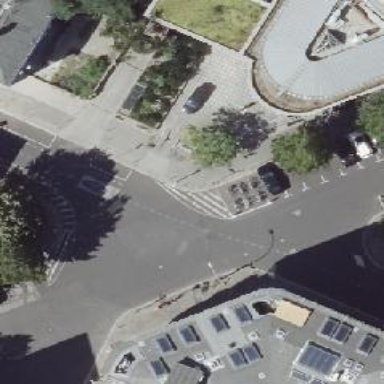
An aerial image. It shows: Unmarked crossing on asphalt footway.